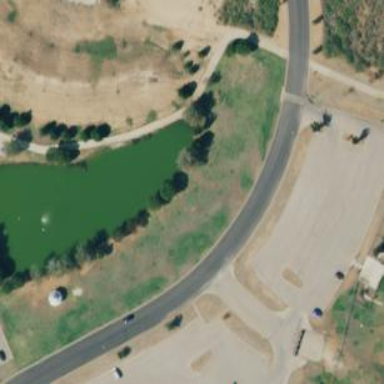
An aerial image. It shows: Pond with natural water.